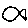
Label: fish